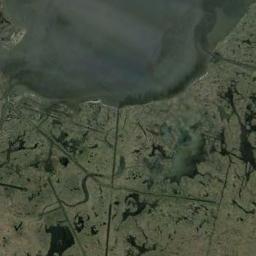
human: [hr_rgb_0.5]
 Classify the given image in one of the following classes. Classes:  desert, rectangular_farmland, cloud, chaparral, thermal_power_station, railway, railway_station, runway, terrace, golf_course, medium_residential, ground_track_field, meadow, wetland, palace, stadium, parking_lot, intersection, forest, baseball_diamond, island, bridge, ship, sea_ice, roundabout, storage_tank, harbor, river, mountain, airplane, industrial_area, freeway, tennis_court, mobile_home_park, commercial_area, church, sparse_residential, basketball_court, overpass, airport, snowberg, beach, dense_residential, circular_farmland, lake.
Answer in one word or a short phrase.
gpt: wetland